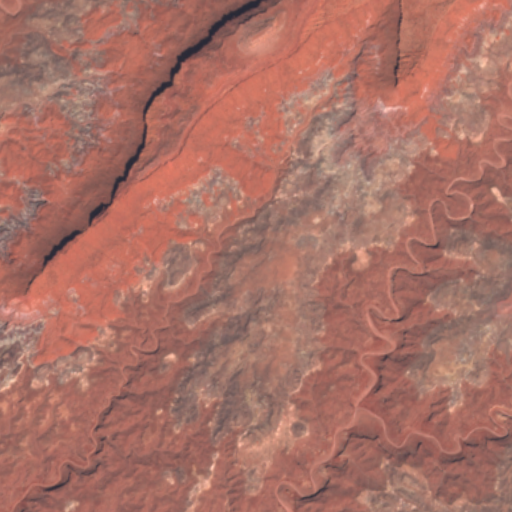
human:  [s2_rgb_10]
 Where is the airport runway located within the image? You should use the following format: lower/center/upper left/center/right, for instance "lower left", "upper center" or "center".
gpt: The airport runway is located in the lower right of the image.
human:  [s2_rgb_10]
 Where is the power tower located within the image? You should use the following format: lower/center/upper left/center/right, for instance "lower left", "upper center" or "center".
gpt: There is no power tower in the image.